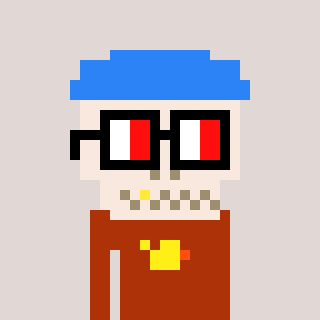
a pixel art character with square glasses with black frames and red eyes, a skeleton-hat-shaped head and a hotbrown-colored body on a warm background